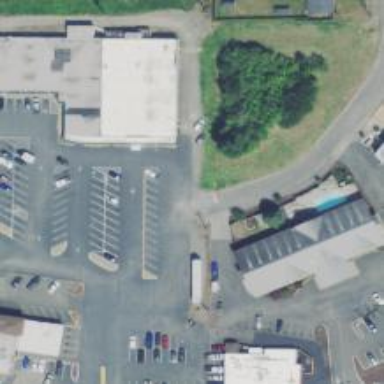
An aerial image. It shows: Supermarket.